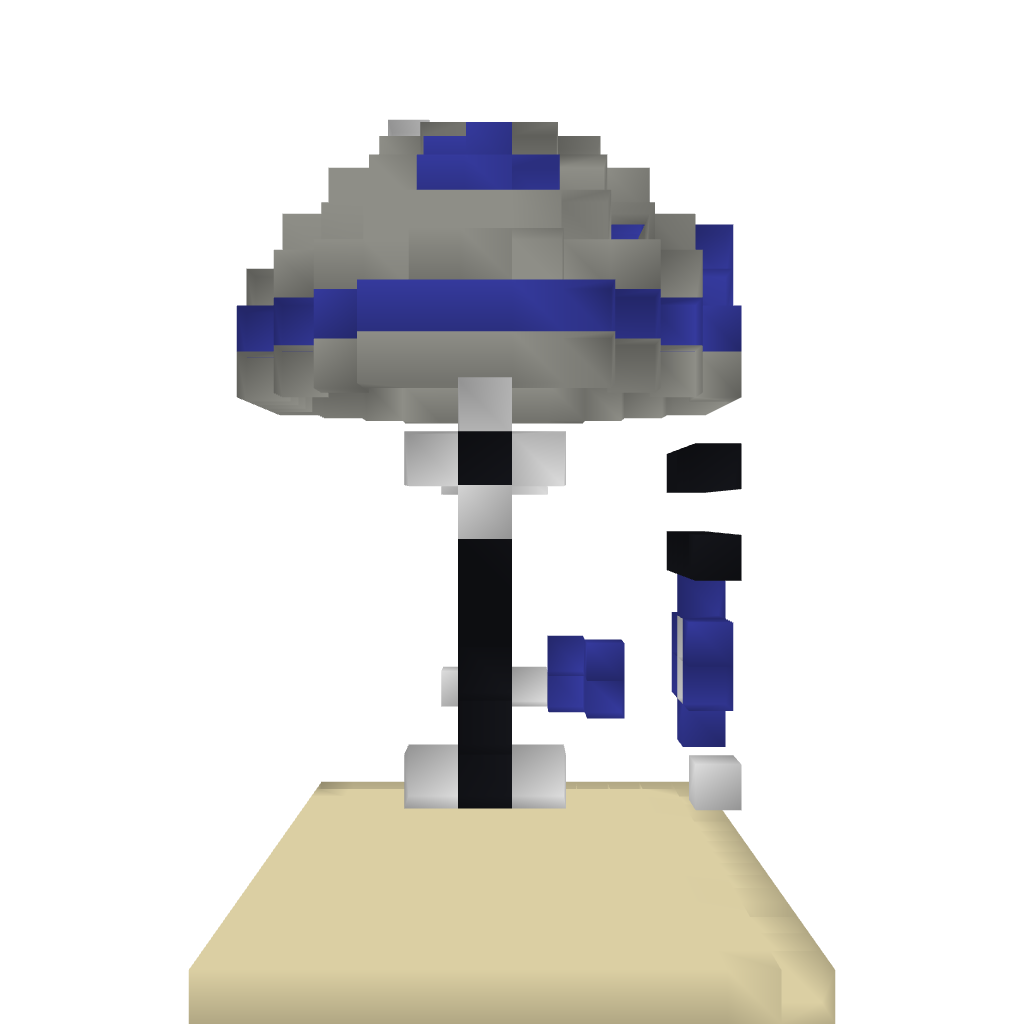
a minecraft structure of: R2D2 v1